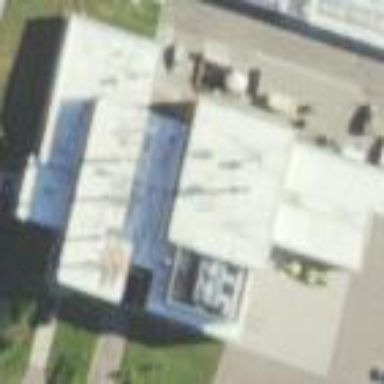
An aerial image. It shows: Industrial building.